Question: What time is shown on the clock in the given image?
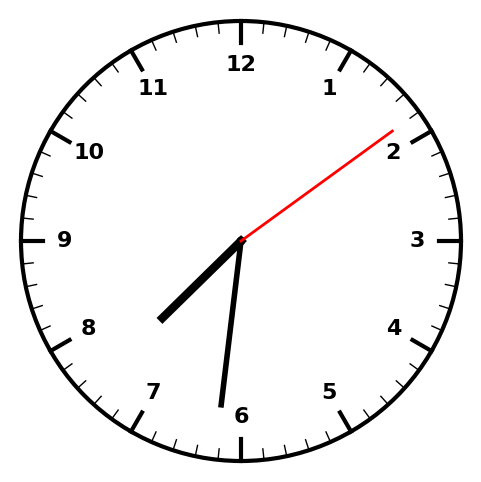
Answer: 07:31:09